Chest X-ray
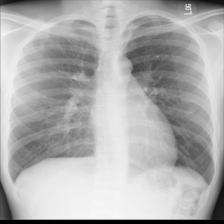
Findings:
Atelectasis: negative
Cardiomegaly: negative
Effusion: negative
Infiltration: negative
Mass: negative
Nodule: negative
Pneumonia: negative
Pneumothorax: negative
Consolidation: negative
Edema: negative
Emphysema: negative
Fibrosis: negative
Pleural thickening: negative
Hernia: negative